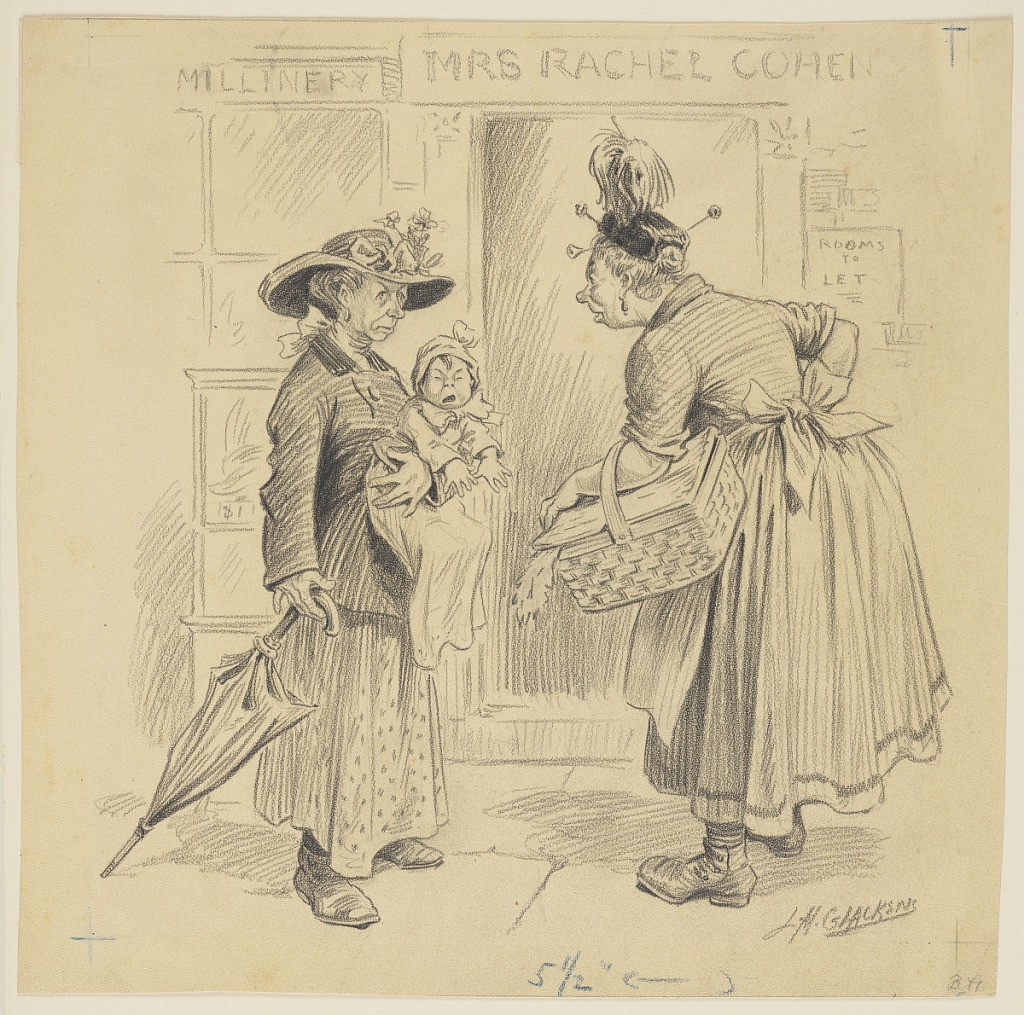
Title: Lux et Veritas
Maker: Louis M. Glackens, American, 1866–1933
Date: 1911
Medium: Graphite, blue pencil on paper
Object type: Drawing
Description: Cartoon or illustration. Exterior scene. A woman stands at left, holding an infant in her left arm, while her right hand holds an umbrella. Another woman stands at right, holding a basket on her left arm.